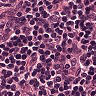
Metastatic tissue present: no